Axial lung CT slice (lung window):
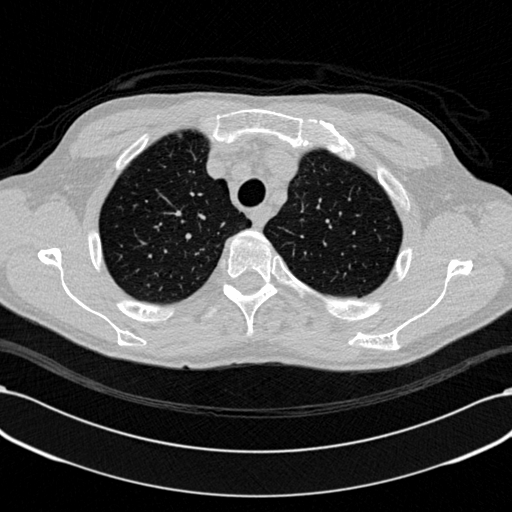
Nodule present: no